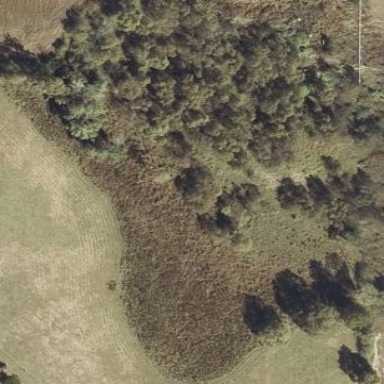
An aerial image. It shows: Area covered in scrub vegetation.